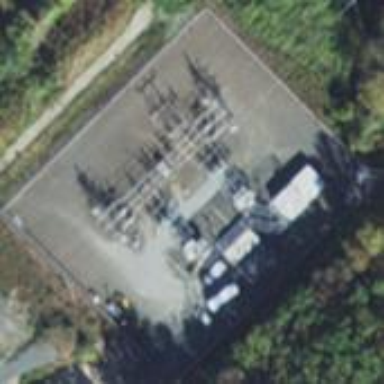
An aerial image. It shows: There is distribution substation enclosed by fence.